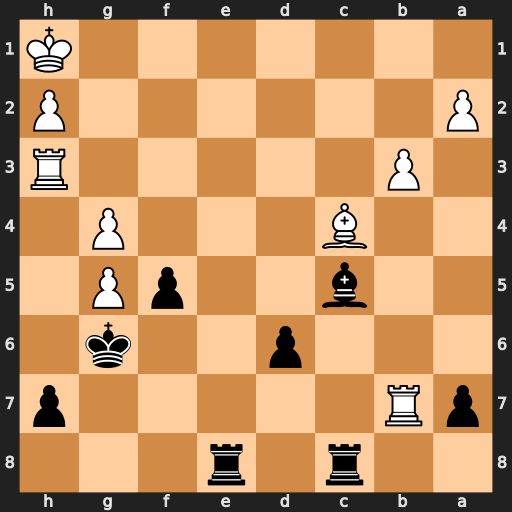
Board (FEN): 2r1r3/pR5p/3p2k1/2b2pP1/2B3P1/1P5R/P6P/7K
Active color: b
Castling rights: -
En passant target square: -
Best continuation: Re1+ Kg2 Rg1+ Kf3 fxg4+ Kf4 Rf8+